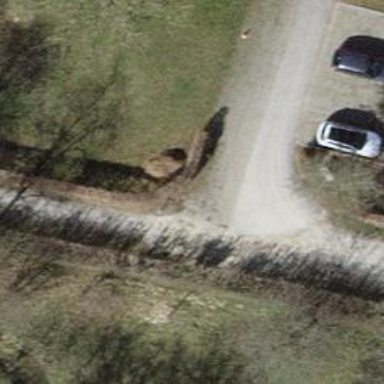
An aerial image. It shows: Fine gravel parking aisle that serves as service road.